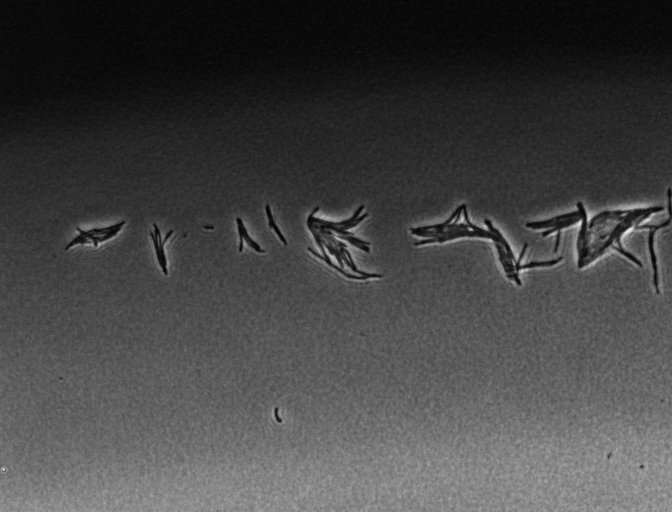
Phase contrast microscopy, 20x objective, 3 h incubation